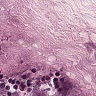
Metastatic tissue present: no